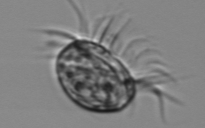
Label: Leegaardiella_ovalis